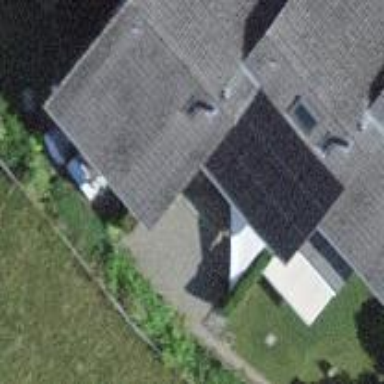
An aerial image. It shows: Solar power generator.